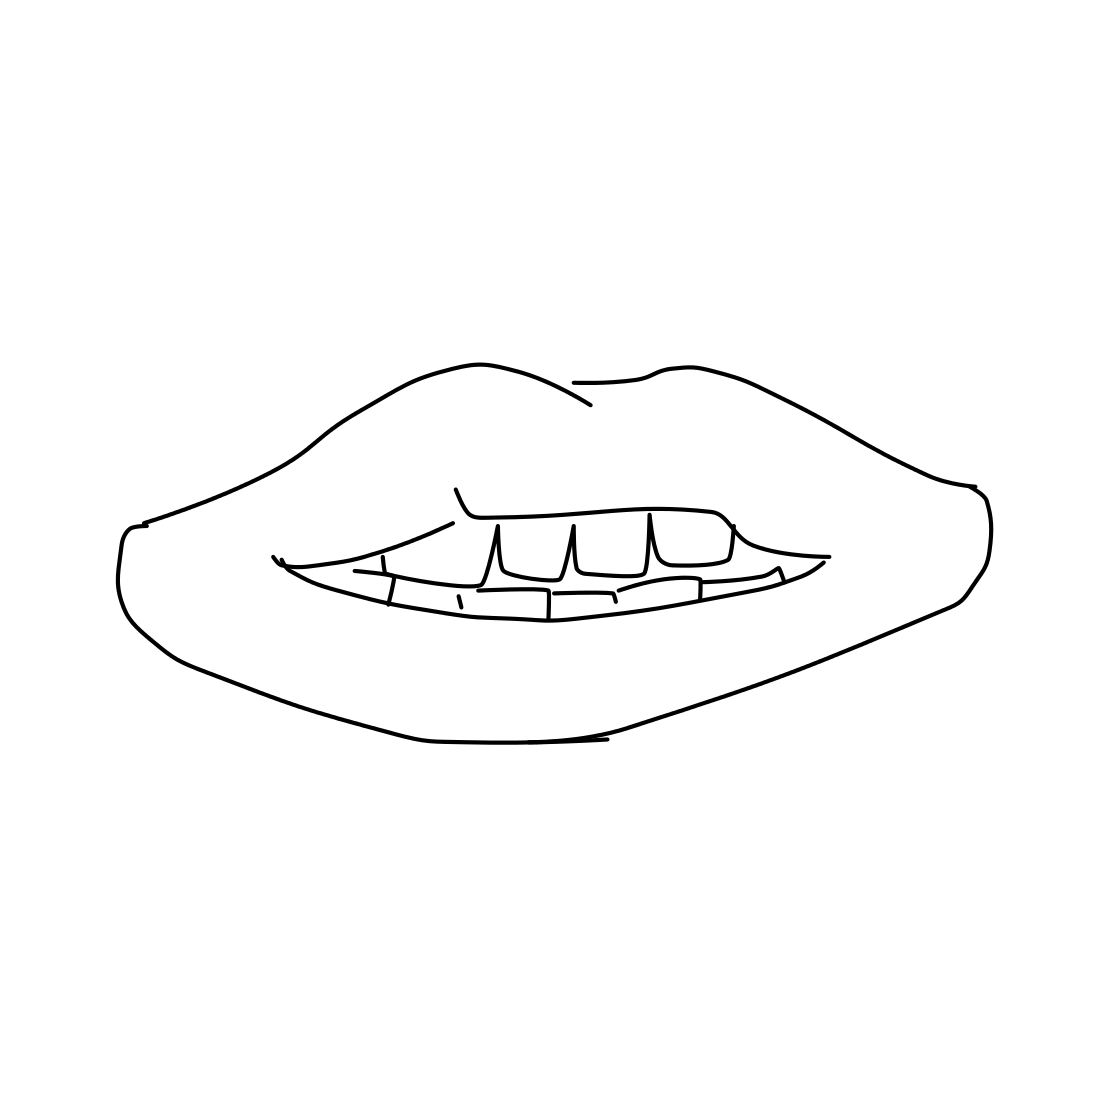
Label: mouth